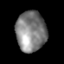
Tissue: lung
Cell type: Others
Senescence score: 0.2329
Nuclear area (px): 1186
Mean DAPI intensity: 129.184